Field crop: maize
Growth stage: 2
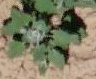
Species: chenopodium